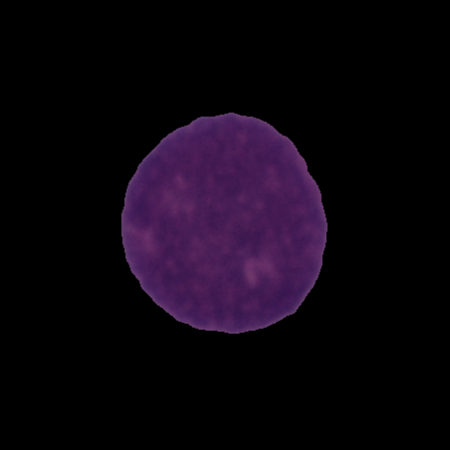
Label: cancer